Question: I know how to draw a path in WPF by using the
<URL> and
<URL> .
I want to add a marker to each connection point in a manner similar to Matlab:

I can do a lot of small triangle geometries per marker, but is there a better way?
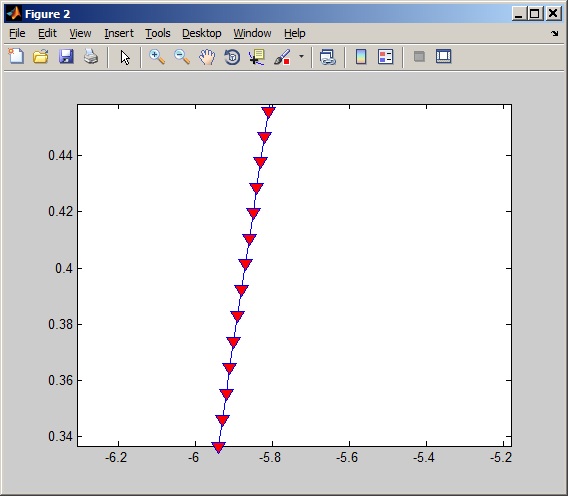
Answer: I would probably do this by overriding OnRender in your chart UserControl and drawing the path first, then markers second.
See this <URL>.
In it the poster creates a Geometry to represent a triangle then uses the rendering context passed in to OnRender to draw the triangle repeatedly.
You might find if you have a large number of datapoints this method becomes quite slow. You can experiment instead with multiple small blits of a market bitmap to the rendering context, or using the WriteableBitmap API which provides direct access to bitmap & therefore immediate mode rendering.
You might also be interested in <URL>, which discusses high performance WPF graphics in general.
Best regards,